Через диффузионную камеру прошла частица и, как показано на рисунке, оставила трек. Трек находится в плоскости фото. В середине фото находится свинцовая пластинка, направленная перпендикулярно картинной плоскости, перпендикулярно ей же направлено и существующее в камере однородное магнитное поле. Заряд частицы по модулю равен элементарному $e=1.6\cdot10^{-19}~\text{Кл}$. В нижней части фото трек имеет радиус кривизны $r_d=210~\text{мм}$, а в верхней части — $r_u=76~\text{мм}$. Внутри пластинки трек составляет с нормалью к ней угол $\theta=15^{\circ}$. Толщина пластинки $d=6.00~\text{мм}$, индукция магнитного поля $B=1.00~\text{Тл}$, масса электрона $m=9.11\cdot10^{-31}~\text{кг}$. Силой сопротивления, действующей на частицу вне пластинки, пренебрегите.
Определите направление движения и знак заряда частицы.
Определите среднюю силу сопротивления $N$, действующую на частицу при прохождении свинцовой пластинки. Пусть теперь на пластинку направили импульсный поток таких же частиц с потоком $j=5.00\cdot10^{18}~\text{с}^{-1}$ и длиной импульса $\tau=2.5~\text{нс}$.
Определите среднюю суммарную силу $F$, действующую на свинцовую пластинку, и количество теплоты $Q$, выделившееся при этом в ней.
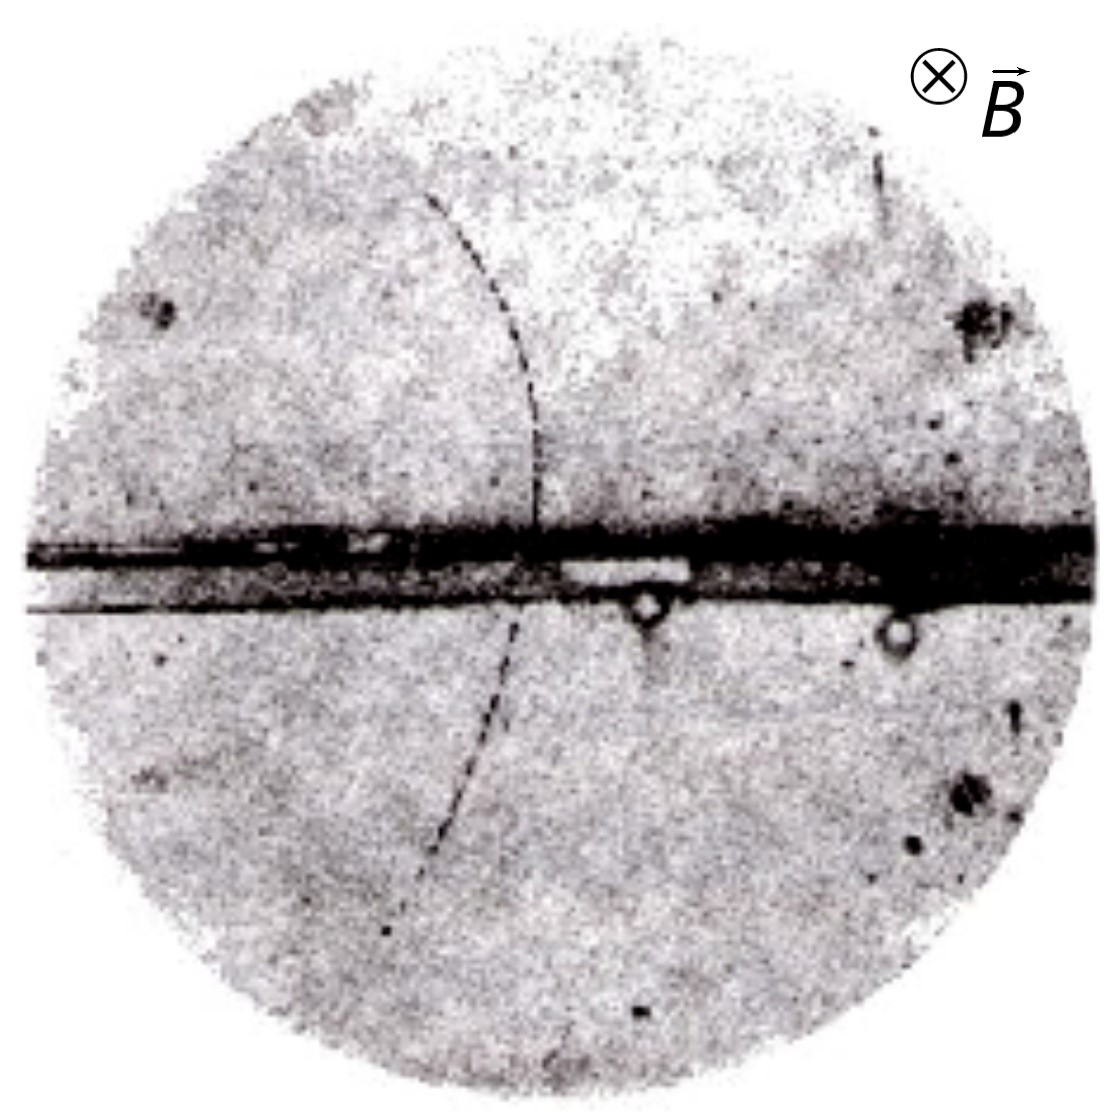
Определите направление движения и знак заряда частицы.
Ответ: Частицы летят снизу вверх, их заряд положительный.

Определите среднюю силу сопротивления $N$, действующую на частицу при прохождении свинцовой пластинки.
Ответ: \[N=1.04\cdot10^{-9}~Н\]

Определите среднюю суммарную силу $F$, действующую на свинцовую пластинку, и количество теплоты $Q$, выделившееся при этом в ней.
Ответ: \[F=0.107~Н,\quad Q=8.04\cdot10^{-2}~Дж\]
Темы:
T, Электромагнетизм, Движение в магнитном поле, Китайские